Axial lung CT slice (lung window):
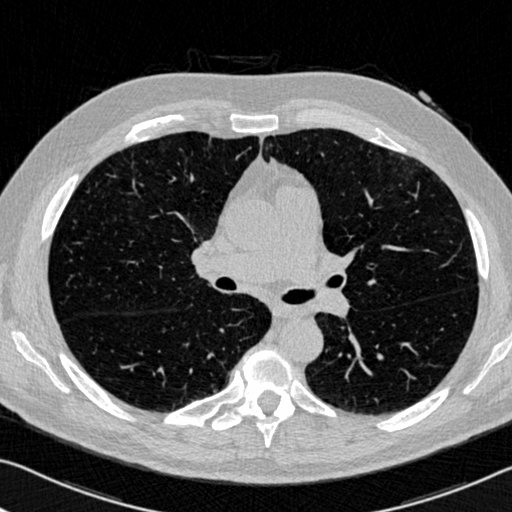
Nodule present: no